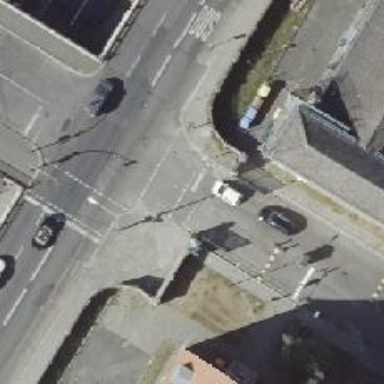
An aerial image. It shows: Road with traffic signals.